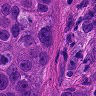
Metastatic tissue present: yes